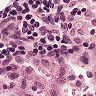
Metastatic tissue present: no